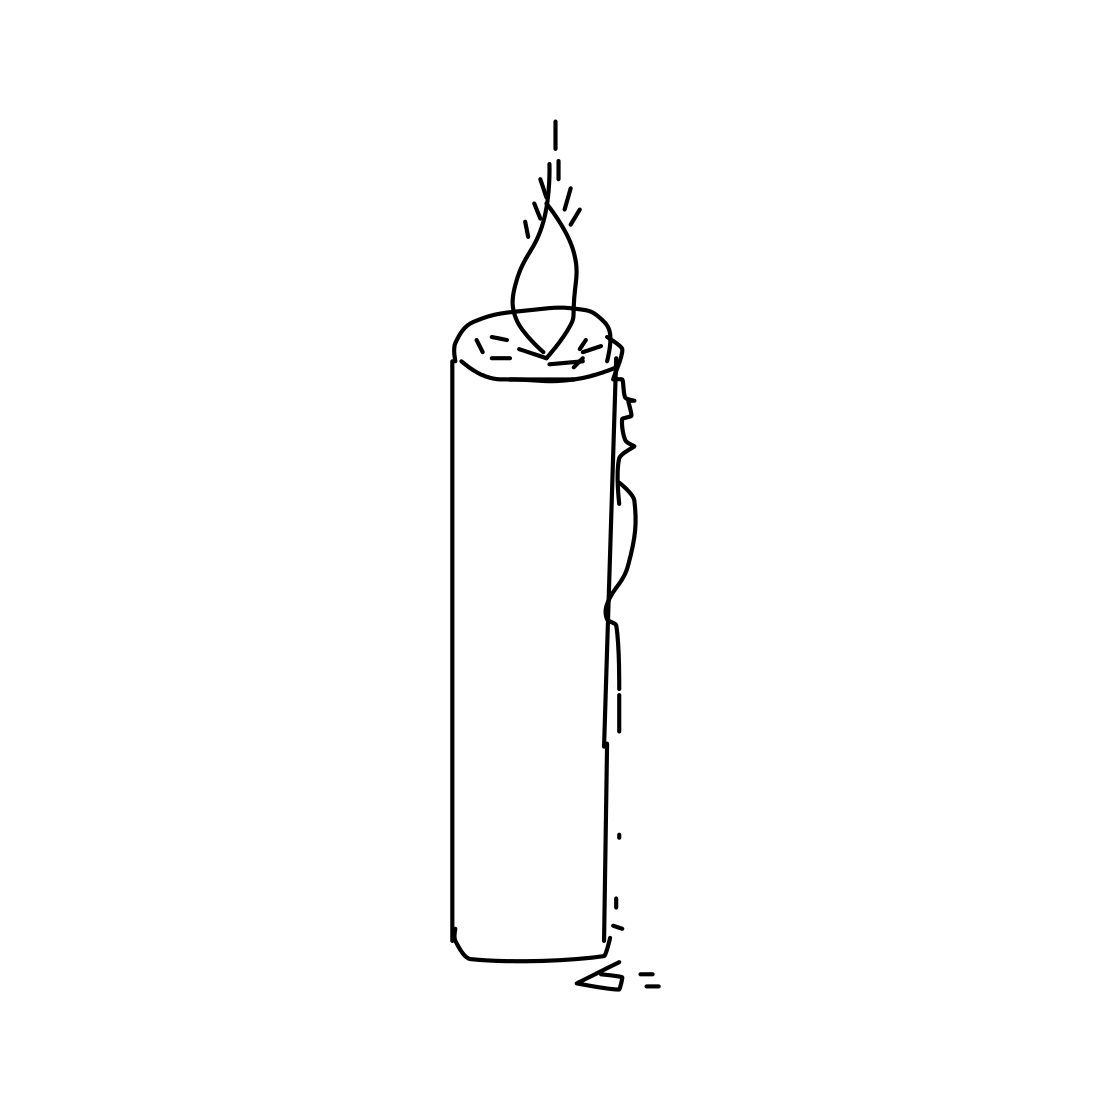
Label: candle